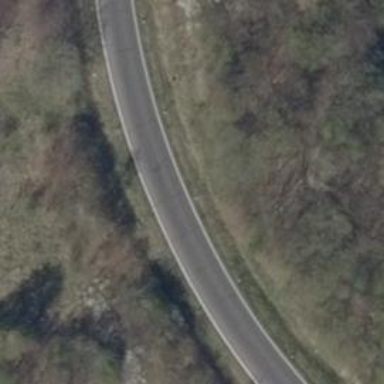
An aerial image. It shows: Motorroad with trunk link.